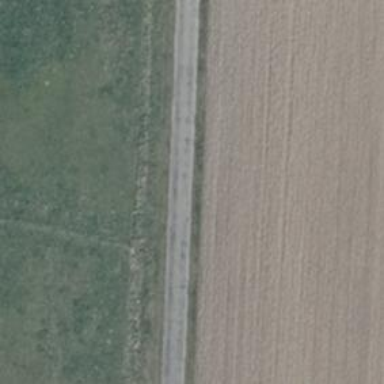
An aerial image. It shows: Unclassified road with paved surface.